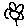
Label: flower